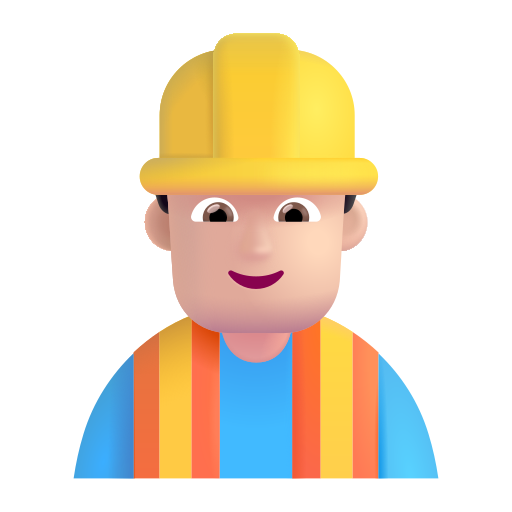
man construction worker color light